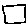
Label: square